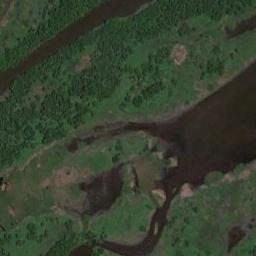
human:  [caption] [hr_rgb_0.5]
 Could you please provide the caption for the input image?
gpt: There are numerous different shapes of water around the wetlands .

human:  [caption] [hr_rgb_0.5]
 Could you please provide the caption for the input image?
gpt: The wetland consists of bare land, Green plants and water .

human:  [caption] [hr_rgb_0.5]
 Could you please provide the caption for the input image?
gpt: There is a large green area in a lake in a wetland with lush green plants .

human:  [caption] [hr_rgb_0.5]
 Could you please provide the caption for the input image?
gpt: There are several small islands in the waters of this wetland .

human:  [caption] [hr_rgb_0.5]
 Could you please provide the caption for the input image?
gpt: There are many green areas and water areas on the wetland .